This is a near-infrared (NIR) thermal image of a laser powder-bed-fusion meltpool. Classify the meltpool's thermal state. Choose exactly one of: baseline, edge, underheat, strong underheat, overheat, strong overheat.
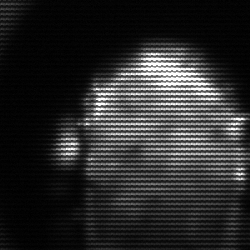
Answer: baseline